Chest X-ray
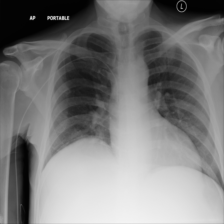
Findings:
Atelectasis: negative
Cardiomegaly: negative
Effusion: negative
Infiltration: negative
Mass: negative
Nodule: negative
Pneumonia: negative
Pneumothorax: negative
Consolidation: negative
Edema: negative
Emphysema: negative
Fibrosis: negative
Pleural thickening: negative
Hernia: negative